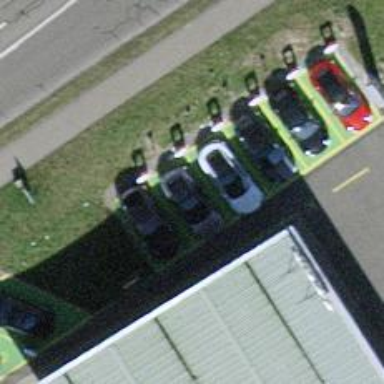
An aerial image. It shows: Charging station.